Question: I would like to run a query to show if there is one or more than one user_id for given poll_id.
Example 1: poll_id 1106 has only user_id 1 for all it's rows.
Example 2: poll_id 1106 has more than one user_id 1 for all it's rows.

Using the example given below, this php code works:
'''
$sql = "
SELECT 1
FROM xf_poll_vote
WHERE poll_id='1106'
having count(distinct user_id) > 1";
// execute SQL query and get result
$sql_result = mysql_query($sql,$connection);
// format results by row
while ($row = mysql_fetch_array($sql_result)) {
$user_id[] = $row["user_id"];
}
$count = count($user_id);
echo $count;
'''
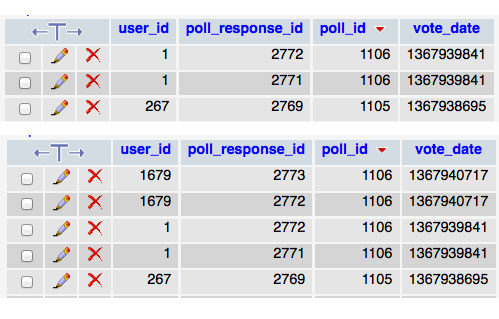
Answer: '''
select 1
from yourTable
where poll_id = @yourPoll_id
having count(distinct user_id) > 1
'''
if returns you anything, that poll_id have more than one user. If not, only have one or zero users